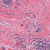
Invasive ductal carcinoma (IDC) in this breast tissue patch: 1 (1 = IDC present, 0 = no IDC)